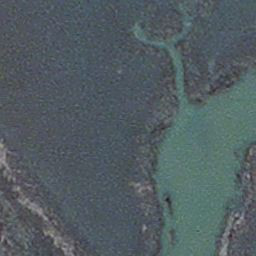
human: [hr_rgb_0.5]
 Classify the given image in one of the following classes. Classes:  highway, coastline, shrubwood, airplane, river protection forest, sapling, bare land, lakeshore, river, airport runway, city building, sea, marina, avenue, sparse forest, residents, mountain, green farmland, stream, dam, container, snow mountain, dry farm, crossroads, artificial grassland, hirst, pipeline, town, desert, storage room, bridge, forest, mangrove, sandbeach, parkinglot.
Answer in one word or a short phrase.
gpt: stream